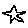
Label: star